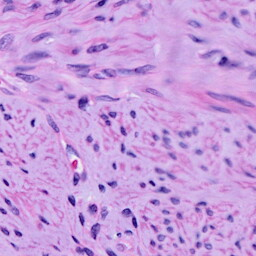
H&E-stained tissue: Cervix